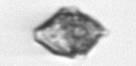
Label: Kryptoperidinium_triquetrum